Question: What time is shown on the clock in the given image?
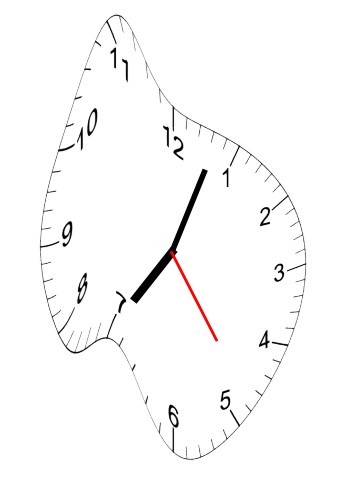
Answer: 07:03:24